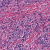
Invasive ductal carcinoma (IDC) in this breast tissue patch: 1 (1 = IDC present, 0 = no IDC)